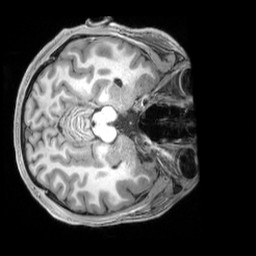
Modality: T1w
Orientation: axial
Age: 23
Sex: male
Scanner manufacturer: siemens
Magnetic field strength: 3 T
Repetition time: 2.3 s
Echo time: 0.00229 s